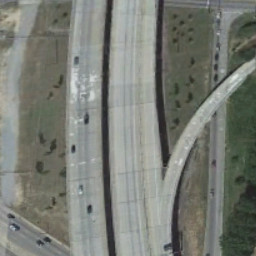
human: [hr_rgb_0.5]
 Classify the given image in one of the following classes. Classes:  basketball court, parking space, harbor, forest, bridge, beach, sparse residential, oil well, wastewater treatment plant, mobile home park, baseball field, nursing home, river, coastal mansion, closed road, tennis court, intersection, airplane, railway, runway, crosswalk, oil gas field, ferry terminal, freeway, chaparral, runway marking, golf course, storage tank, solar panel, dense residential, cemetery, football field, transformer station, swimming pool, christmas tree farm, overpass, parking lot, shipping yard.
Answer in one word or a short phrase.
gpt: overpass